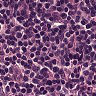
Metastatic tissue present: no